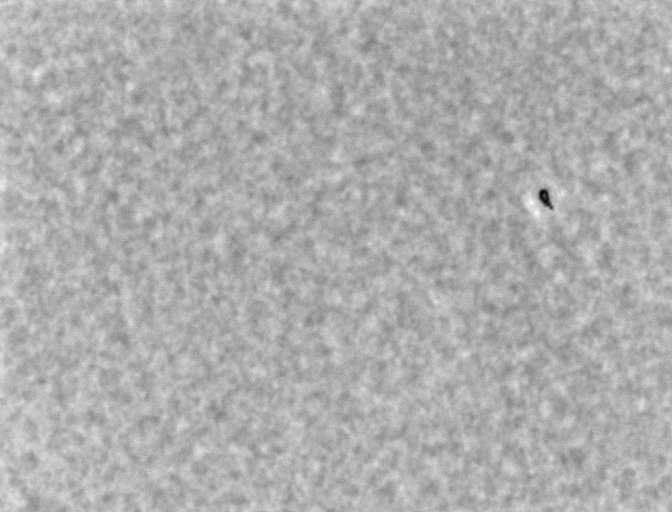
Phase contrast microscopy, 60x objective, 3 h incubation